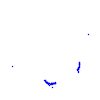
Particle: proton